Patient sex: F
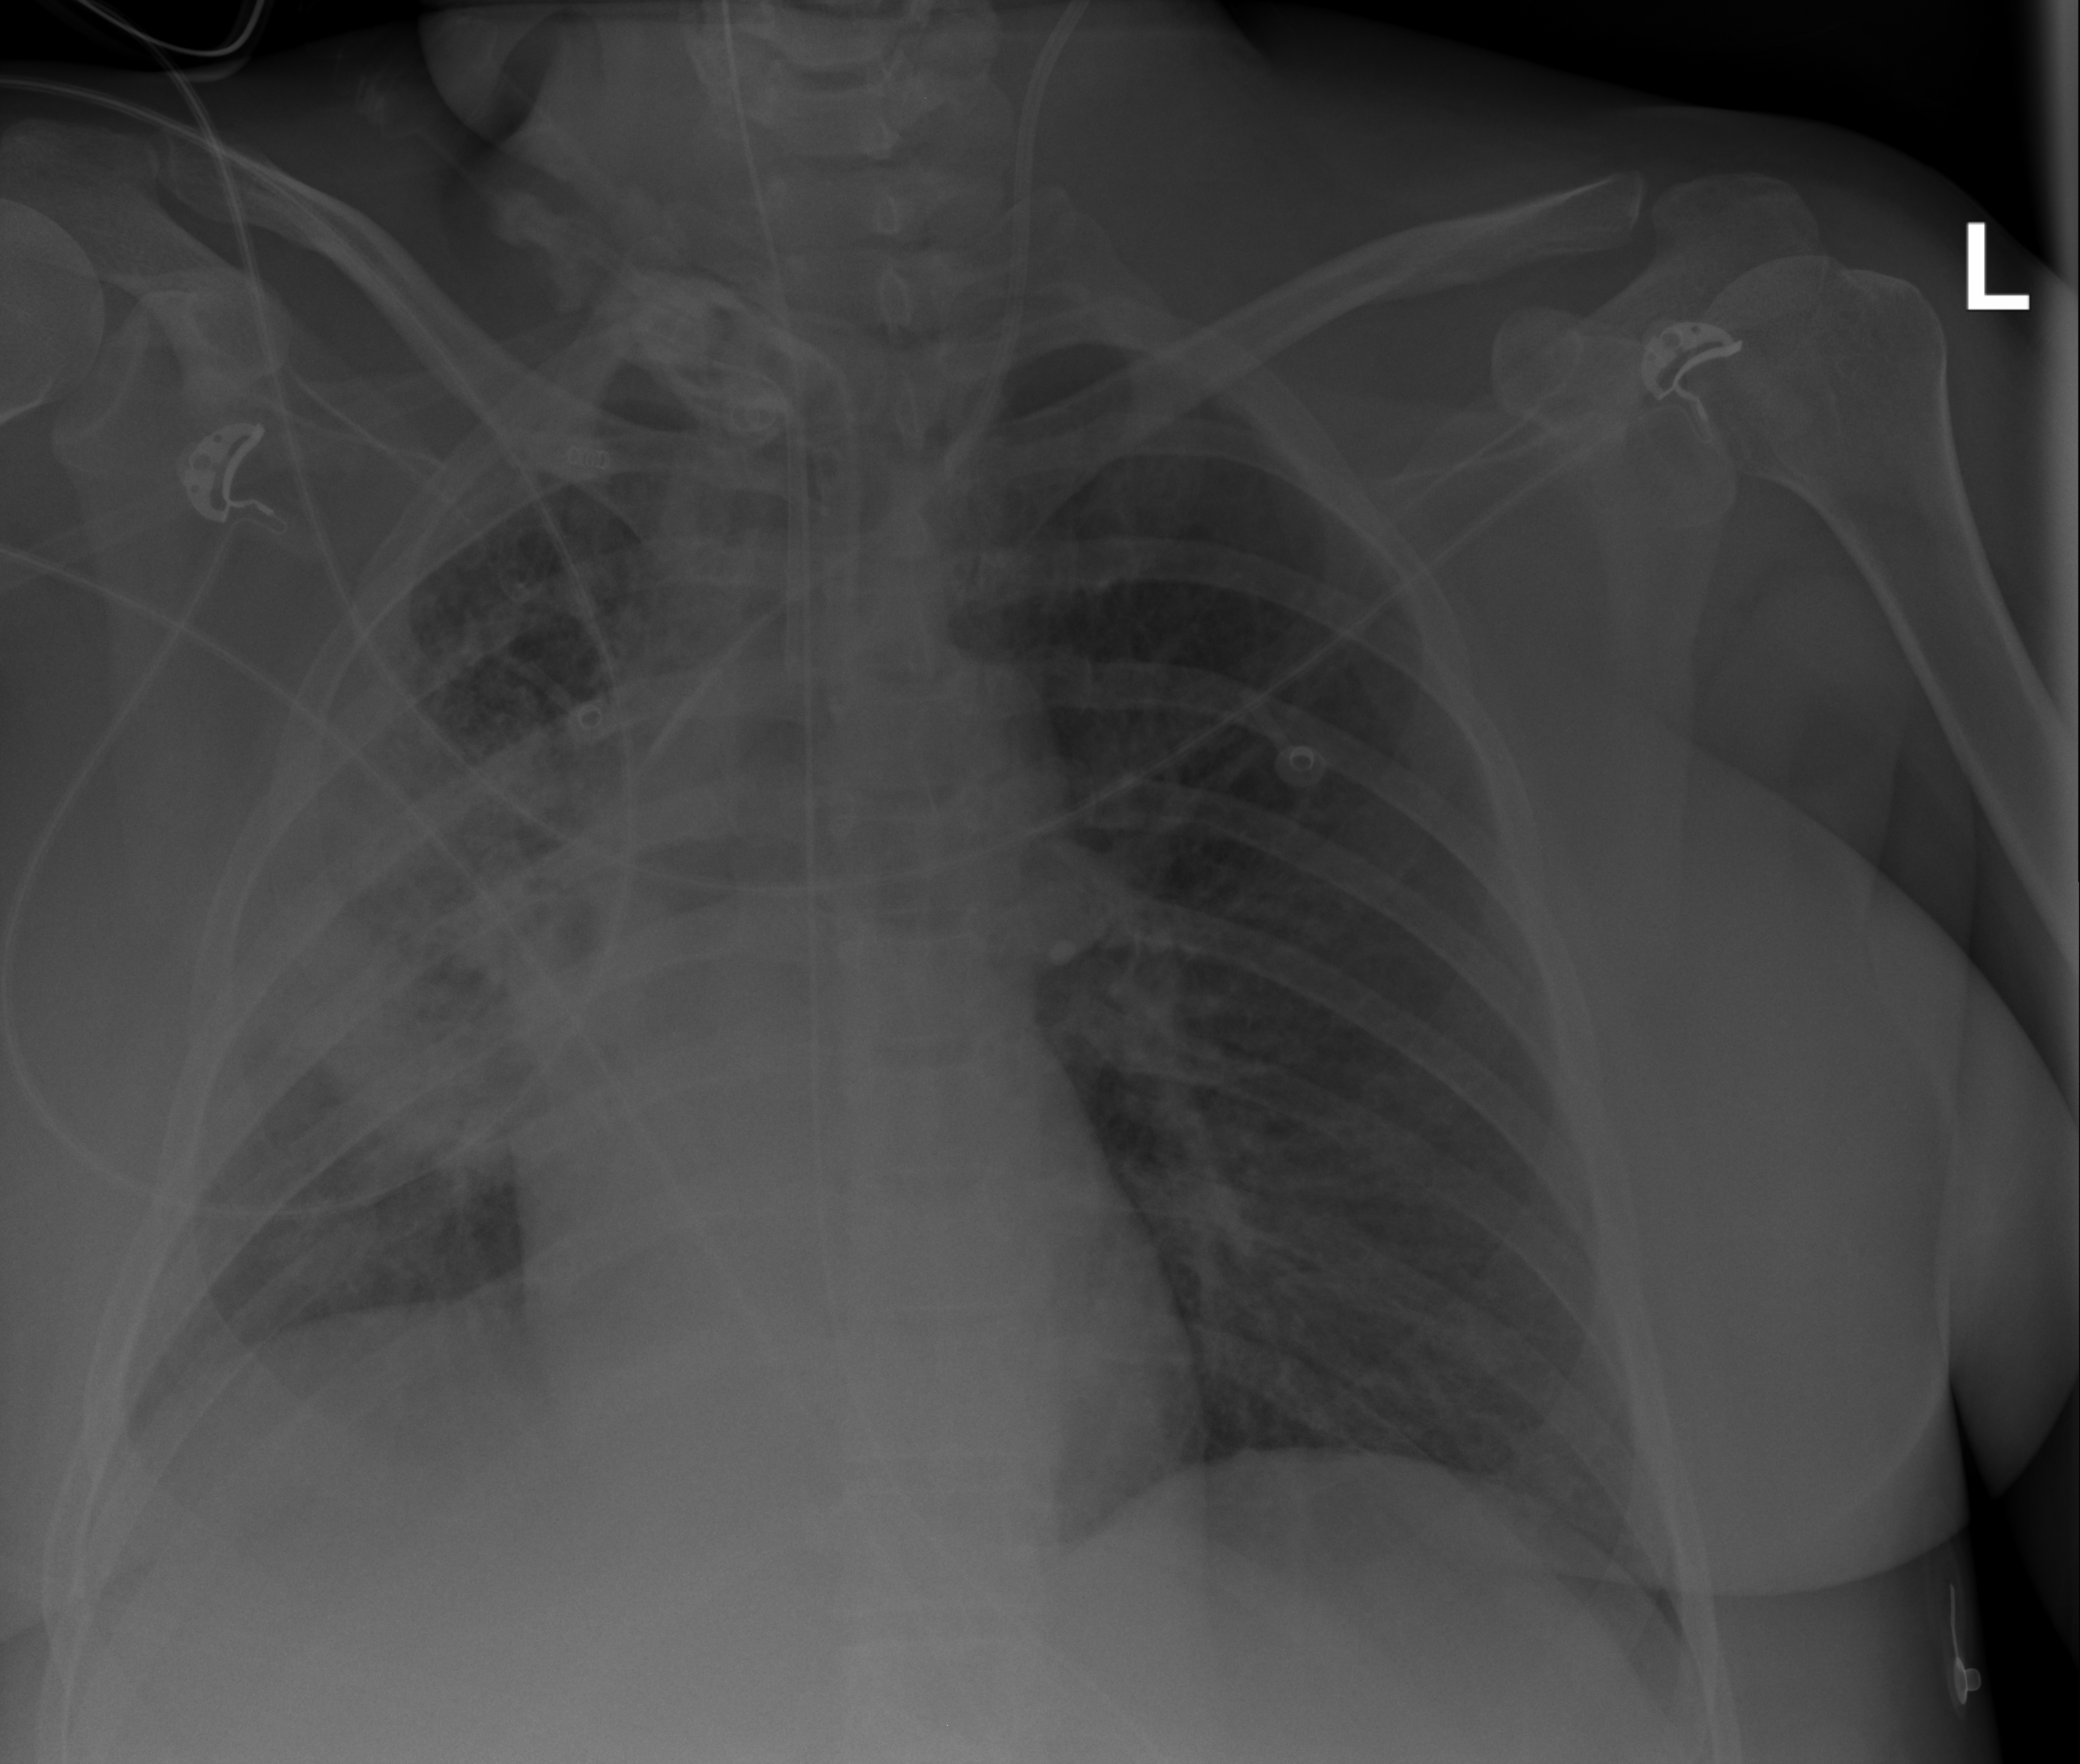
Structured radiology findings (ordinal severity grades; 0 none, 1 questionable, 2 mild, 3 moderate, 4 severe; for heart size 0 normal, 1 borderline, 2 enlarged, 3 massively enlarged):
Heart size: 0
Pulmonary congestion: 0
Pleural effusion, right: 0
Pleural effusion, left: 0
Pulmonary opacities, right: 3
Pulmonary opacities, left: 0
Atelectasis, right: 3
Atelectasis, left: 0